高一 · 立体几何学
如图, 正四面体 $A-B C D$ 的棱长为 $a$, 点 $E 、 F$ 分别是棱 $B D 、 B C$ 的中点, 则平面 $A E F$ 截该正四面体的内切球所得截面的面积为

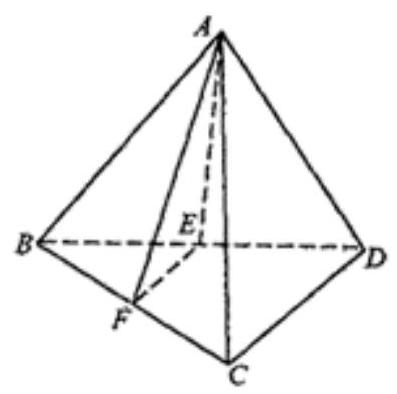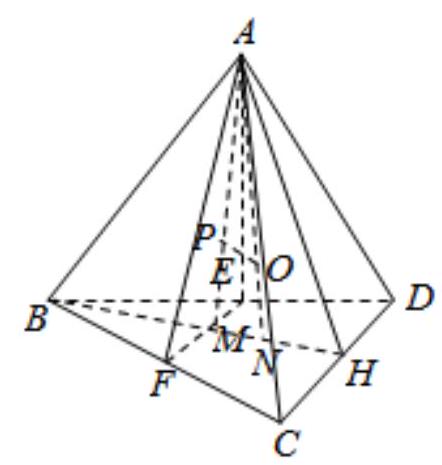
答案: frac{\pi a^{2}}{33}$
解析: 【分析】

设圆心为 $P$, 内切球的球心为 $O$, 内切球的半径为 $\mathrm{r}$, 作 $A N \perp$ 平面 $B C D$, 则 $N$ 为底面三角形的中心,由 $O P \perp A M, A N \perp M N$ 可得, $\triangle A O P \sim \triangle A M N$, 利用相似比 $\frac{O P}{M N}=\frac{A O}{A M}$ 求出 $O P$, 利用四面体中的几何关系求出 $\mathrm{r}$, 再由截面圆的性质可知,所求截面圆的半径 $r_{1}=\sqrt{r^{2}-O P^{2}}$ 求解即可.

【详解】

作图如下:

根据题意知,平面 $A E F$-截该正四面体的内切球所得截面一定是圆,

设圆心为 $P$, 内切球的球心为 $O$,

作 $A N \perp$ 平面 $B C D$, 则 $N$ 为底面三角形的中心,

在等边三角形 $B C D$ 中, $B N=\frac{2}{3} \times \frac{\sqrt{3}}{2} a=\frac{\sqrt{3}}{3} a$,

在 Rt $\triangle A B N$ 中,由勾股定理知,

$A N=\sqrt{A B^{2}-B N^{2}}=\sqrt{a^{2}-\left(\frac{\sqrt{3}}{3} a\right)^{2}}=\frac{\sqrt{6} a}{3}$,

由图可知, $A O$ 为四面体外接球的半径, 设 $A O=B O=R$,

在 Rt $\triangle B O N$ 中,由勾股定理可得,

$R^{2}=\left(\frac{\sqrt{3}}{3} a\right)^{2}+\left(\frac{\sqrt{6}}{3} a-R\right)^{2}$, 解得 $R=\frac{\sqrt{6}}{4} a$,

所以正四面体 $A-B C D$ 的内切球半径为

$r=O N=A N-O A=\frac{\sqrt{6}}{3} a-\frac{\sqrt{6}}{4} a=\frac{\sqrt{6}}{12} a$,

因为 $O P \perp A M, \quad A N \perp M N$, 所以 $\triangle A O P \sim \triangle A M N$,

又因为 $M N=\frac{1}{6} B H=\frac{1}{6} \times \frac{\sqrt{3}}{2} a=\frac{\sqrt{3}}{12} a$,

由 $A M^{2}=N M^{2}+A N^{2}$ 可得 $A M=\frac{\sqrt{11}}{4} a$,

所以 $\frac{O P}{M N}=\frac{A O}{A M}$, 即 $\frac{O P}{\frac{\sqrt{3}}{12} a}=\frac{\frac{\sqrt{6}}{4} a}{\frac{\sqrt{11}}{4} a}$, 解得 $O P=\frac{\sqrt{\frac{18}{11}} a}{12}$,
$\therefore$ 平面 $A E F$ 截该正四面体的内切球所得截面圆半径 $r_{1}=\sqrt{r^{2}-O P^{2}}=\frac{a}{\sqrt{33}}$,

平面 $A E F$ 截该正四面体的内切球所得截面的面积为 $\pi \times\left(\frac{a}{\sqrt{33}}\right)^{2}=\frac{\pi a^{2}}{33}$,

故答案为: $\frac{\pi a^{2}}{33}$

【点睛】

本题考查球与几何体的切、接问题及旋转体的截面问题; 重点考查学生的空间想象能力;属于难度较大型试题.